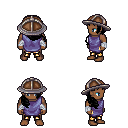
a pixel art fantasy rpg character, male body template, human, dark skin, chain tabard jacket, gold greaves, black right-swept hairstyle, chain helm, white cloth bandages, four views (front, back, left, right), 2x2 character sprite sheet, small pixel art, hard edges, no anti-aliasing